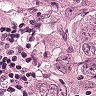
Metastatic tissue present: yes